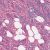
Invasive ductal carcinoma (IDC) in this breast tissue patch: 1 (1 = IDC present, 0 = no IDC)